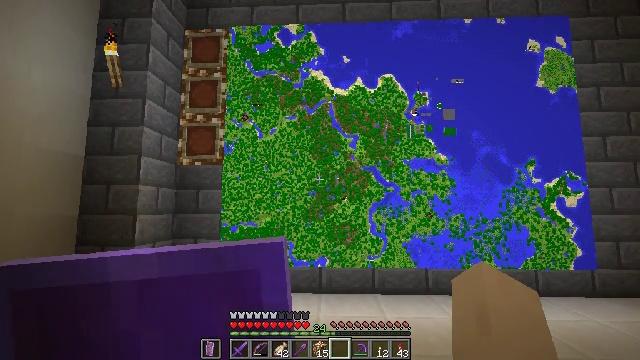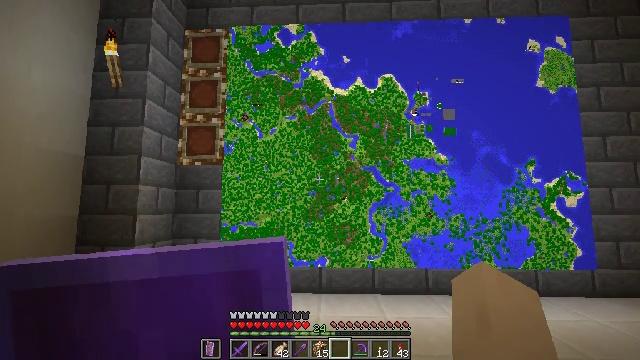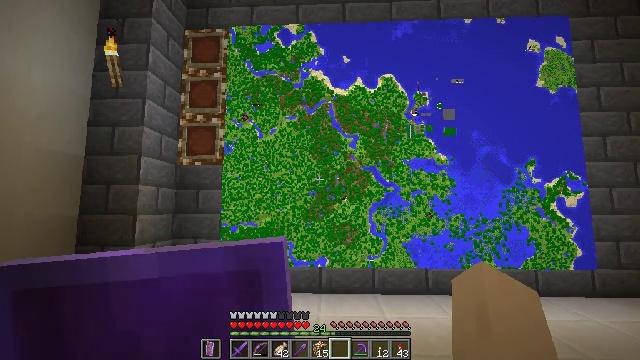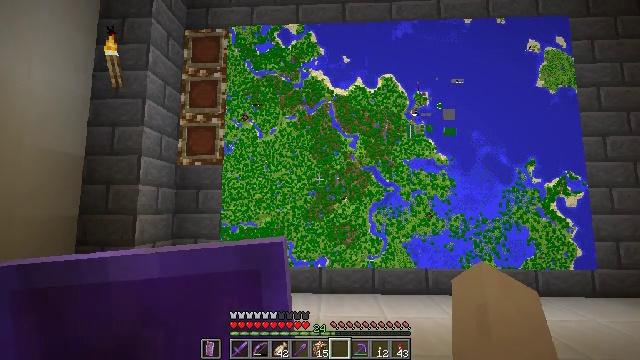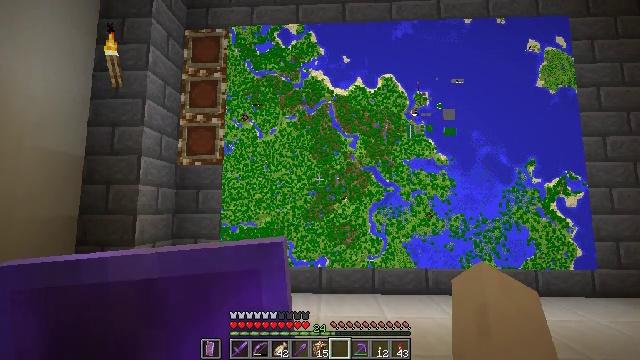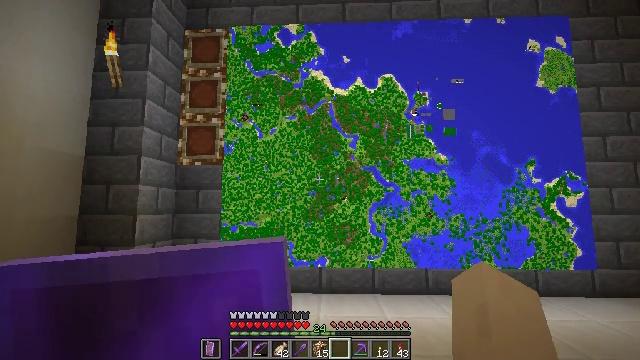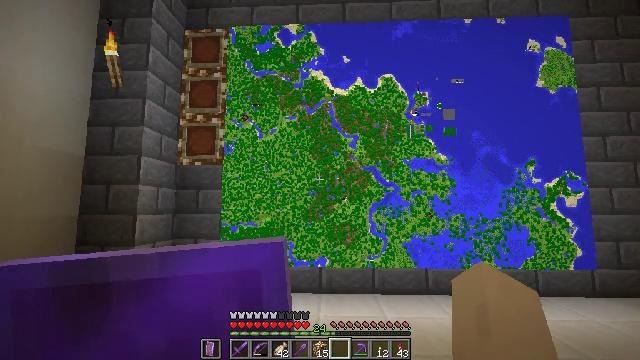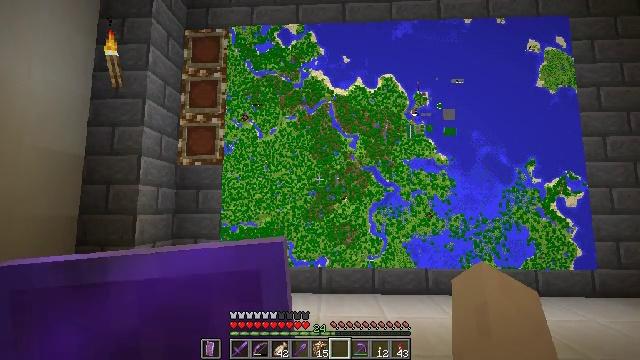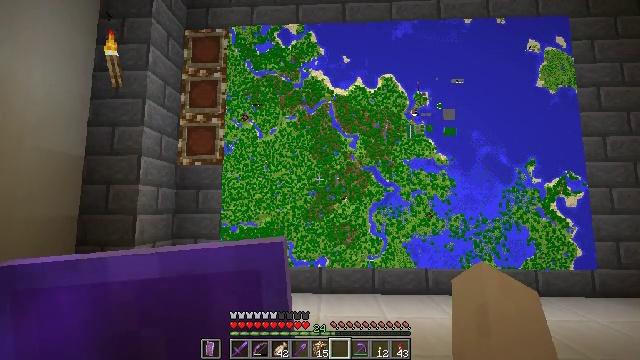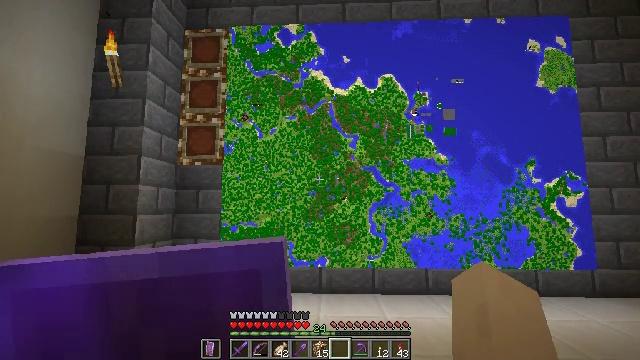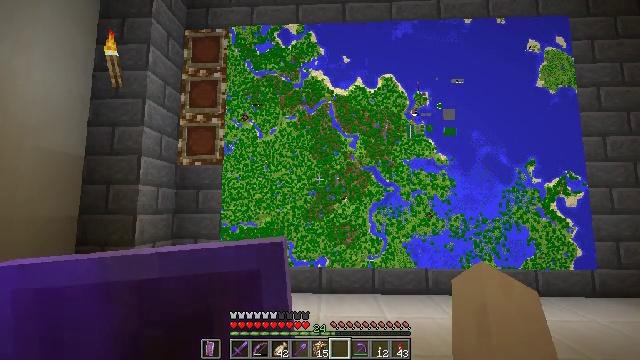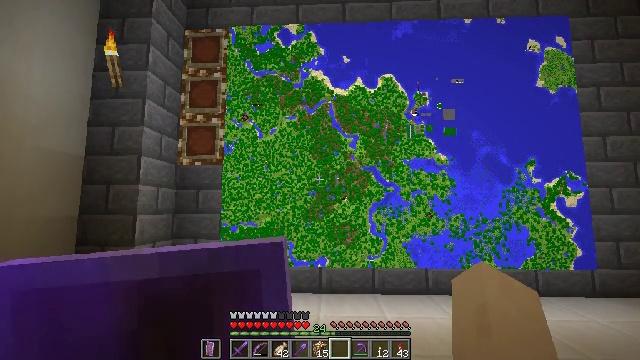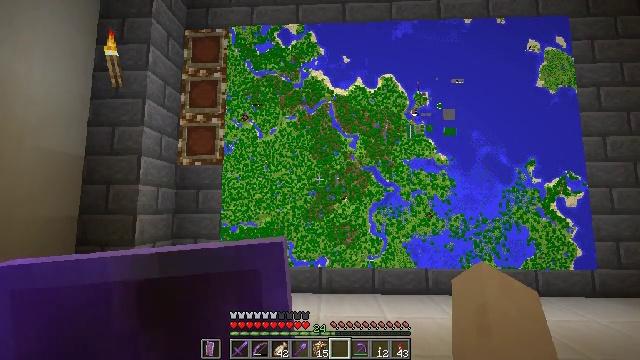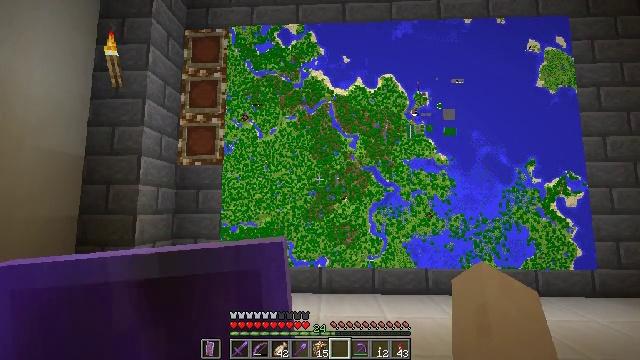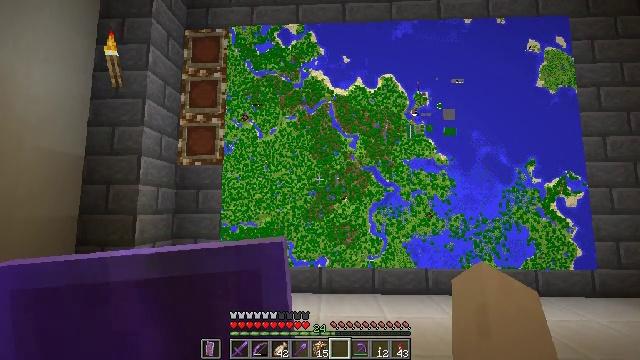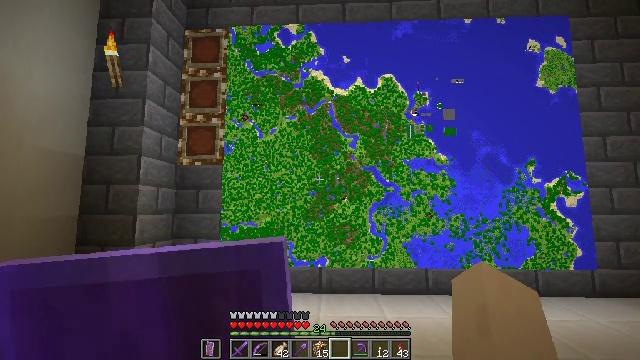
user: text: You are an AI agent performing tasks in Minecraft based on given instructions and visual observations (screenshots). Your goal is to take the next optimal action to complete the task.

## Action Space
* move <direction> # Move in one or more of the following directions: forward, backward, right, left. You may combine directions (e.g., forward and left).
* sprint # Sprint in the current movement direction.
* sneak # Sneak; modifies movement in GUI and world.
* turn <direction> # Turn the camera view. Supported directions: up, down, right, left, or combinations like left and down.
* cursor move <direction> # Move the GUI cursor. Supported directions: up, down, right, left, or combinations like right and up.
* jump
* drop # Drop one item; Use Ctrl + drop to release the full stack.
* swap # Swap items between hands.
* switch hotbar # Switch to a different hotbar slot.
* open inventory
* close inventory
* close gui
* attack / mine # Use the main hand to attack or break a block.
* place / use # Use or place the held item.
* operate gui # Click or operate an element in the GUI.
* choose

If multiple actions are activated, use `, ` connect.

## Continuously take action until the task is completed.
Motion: motion action
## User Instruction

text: Interact with the furnace to make smooth stone.
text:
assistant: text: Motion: no_op
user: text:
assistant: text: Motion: no_op
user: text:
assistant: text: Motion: no_op
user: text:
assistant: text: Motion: no_op
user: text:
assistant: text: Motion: no_op
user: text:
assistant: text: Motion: no_op
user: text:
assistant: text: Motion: no_op
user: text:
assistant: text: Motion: no_op
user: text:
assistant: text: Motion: no_op
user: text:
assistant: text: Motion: no_op
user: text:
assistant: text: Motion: no_op
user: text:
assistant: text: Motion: no_op
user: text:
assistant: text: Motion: no_op
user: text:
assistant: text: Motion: no_op
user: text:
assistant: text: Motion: no_op
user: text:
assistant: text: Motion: no_op
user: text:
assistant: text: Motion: no_op
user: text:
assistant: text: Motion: no_op
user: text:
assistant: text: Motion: no_op
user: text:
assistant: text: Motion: no_op
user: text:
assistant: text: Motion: no_op
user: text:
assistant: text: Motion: no_op
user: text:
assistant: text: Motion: no_op
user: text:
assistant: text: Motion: no_op
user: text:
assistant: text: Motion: no_op
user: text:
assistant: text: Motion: no_op
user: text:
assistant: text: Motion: no_op
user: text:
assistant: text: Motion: no_op
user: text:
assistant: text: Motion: no_op
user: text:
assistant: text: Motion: no_op